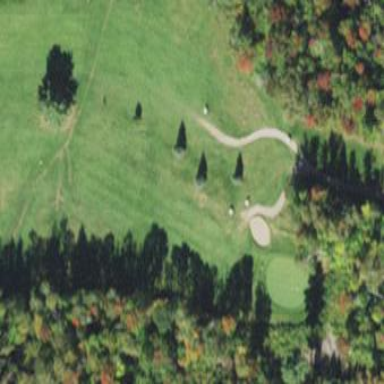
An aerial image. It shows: Golf fairway surrounded by grass.